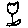
Label: flower